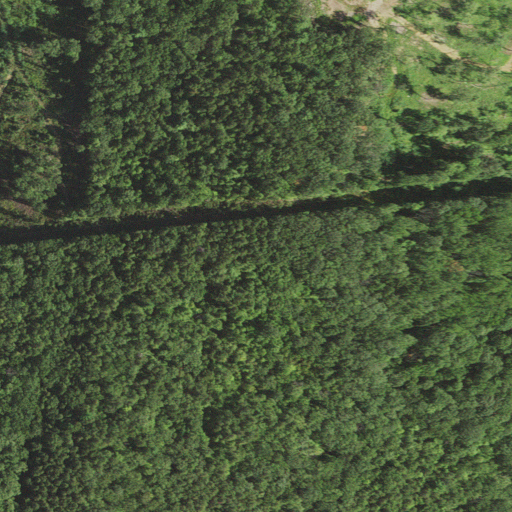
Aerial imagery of mountain in Virginia named Little Mountain containing mixed forest, deciduous forest, and grassland